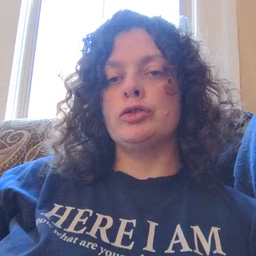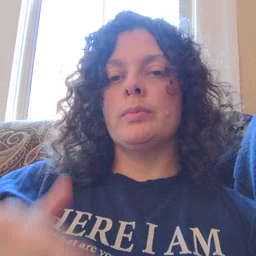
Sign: boat